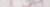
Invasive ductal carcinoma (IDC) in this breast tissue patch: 0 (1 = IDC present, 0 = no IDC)